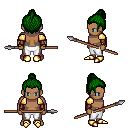
a pixel art fantasy rpg character, male body template, human, dark skin, gold arm armor, white pants, green short topknot hairstyle, leather bracers, gold boots, spear, four views (front, back, left, right), 2x2 character sprite sheet, small pixel art, hard edges, no anti-aliasing